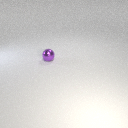
small purple metal sphere